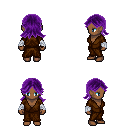
a pixel art fantasy rpg character, female body template, human, dark skin, brown robe, red pants, purple loose hair, white cloth bandages, four views (front, back, left, right), 2x2 character sprite sheet, small pixel art, hard edges, no anti-aliasing